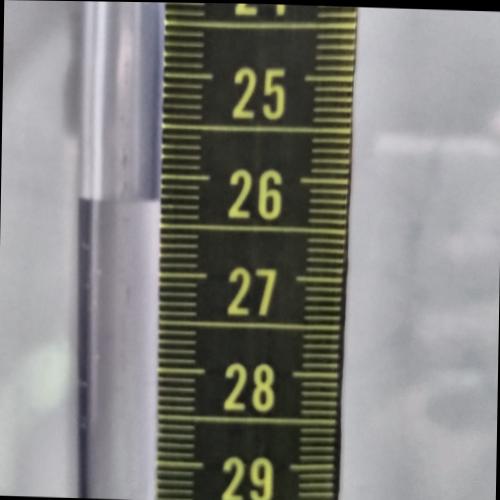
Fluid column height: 26.2 cm